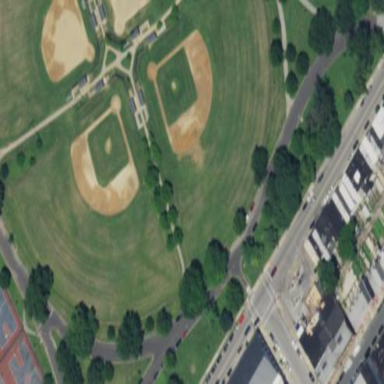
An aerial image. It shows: Baseball pitch for leisure land.